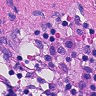
Metastatic tissue present: no